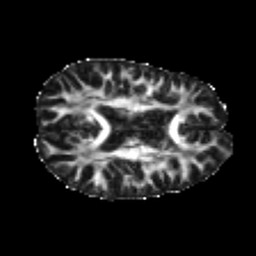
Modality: FA
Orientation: axial
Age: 20
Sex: male
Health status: healthy
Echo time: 0.074 s